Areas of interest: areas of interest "Yunnan Community"
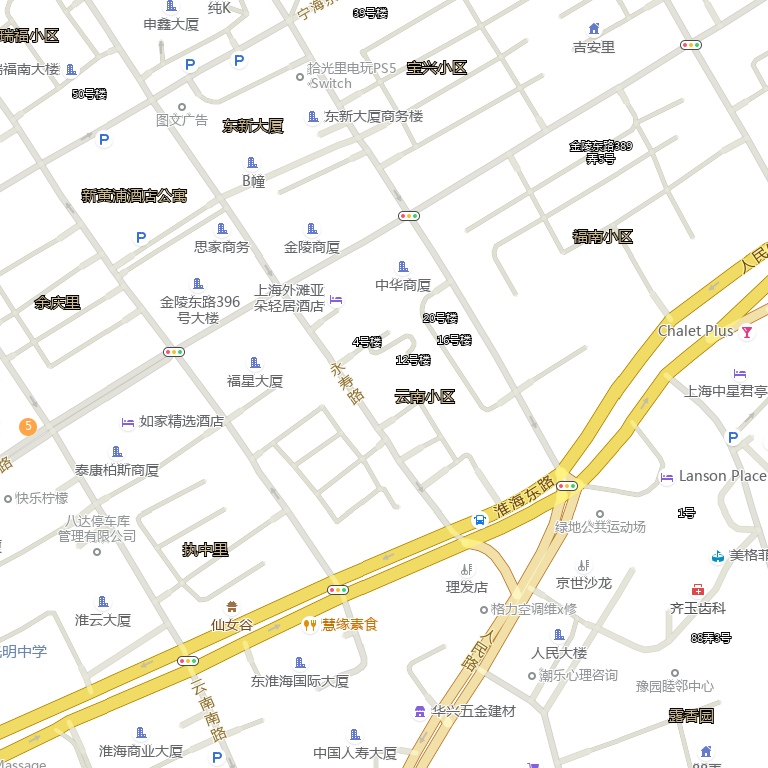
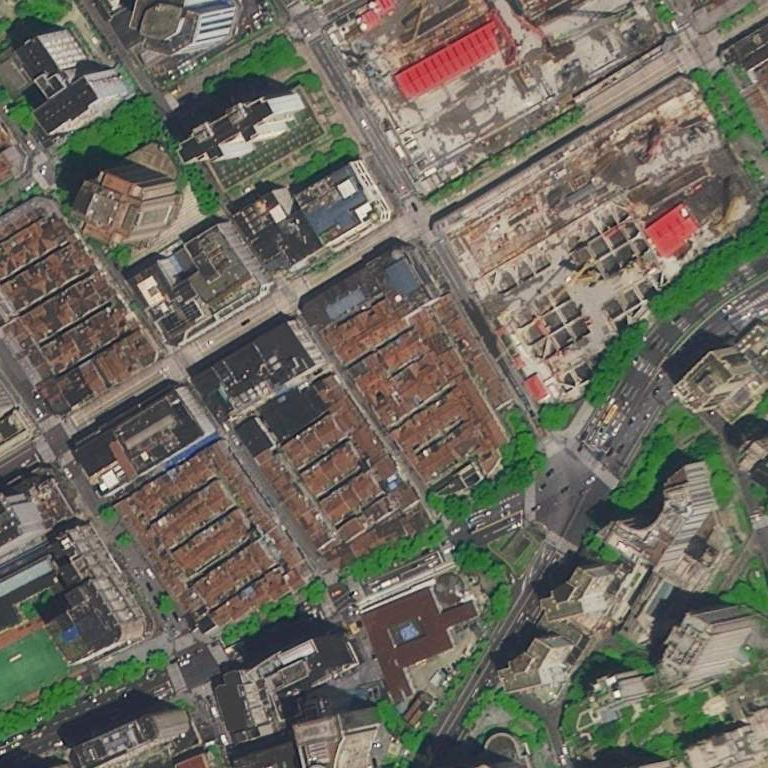